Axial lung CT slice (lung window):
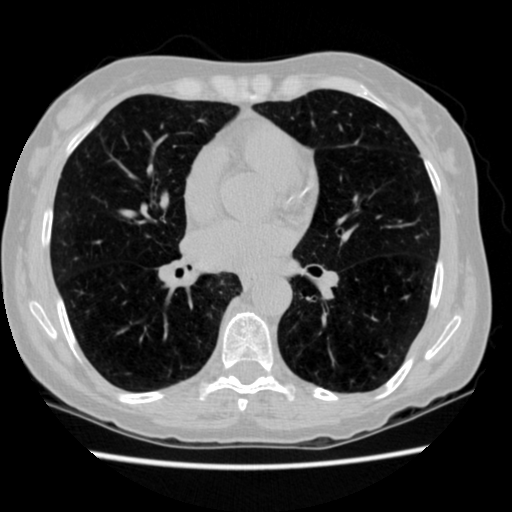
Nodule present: no